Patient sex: M
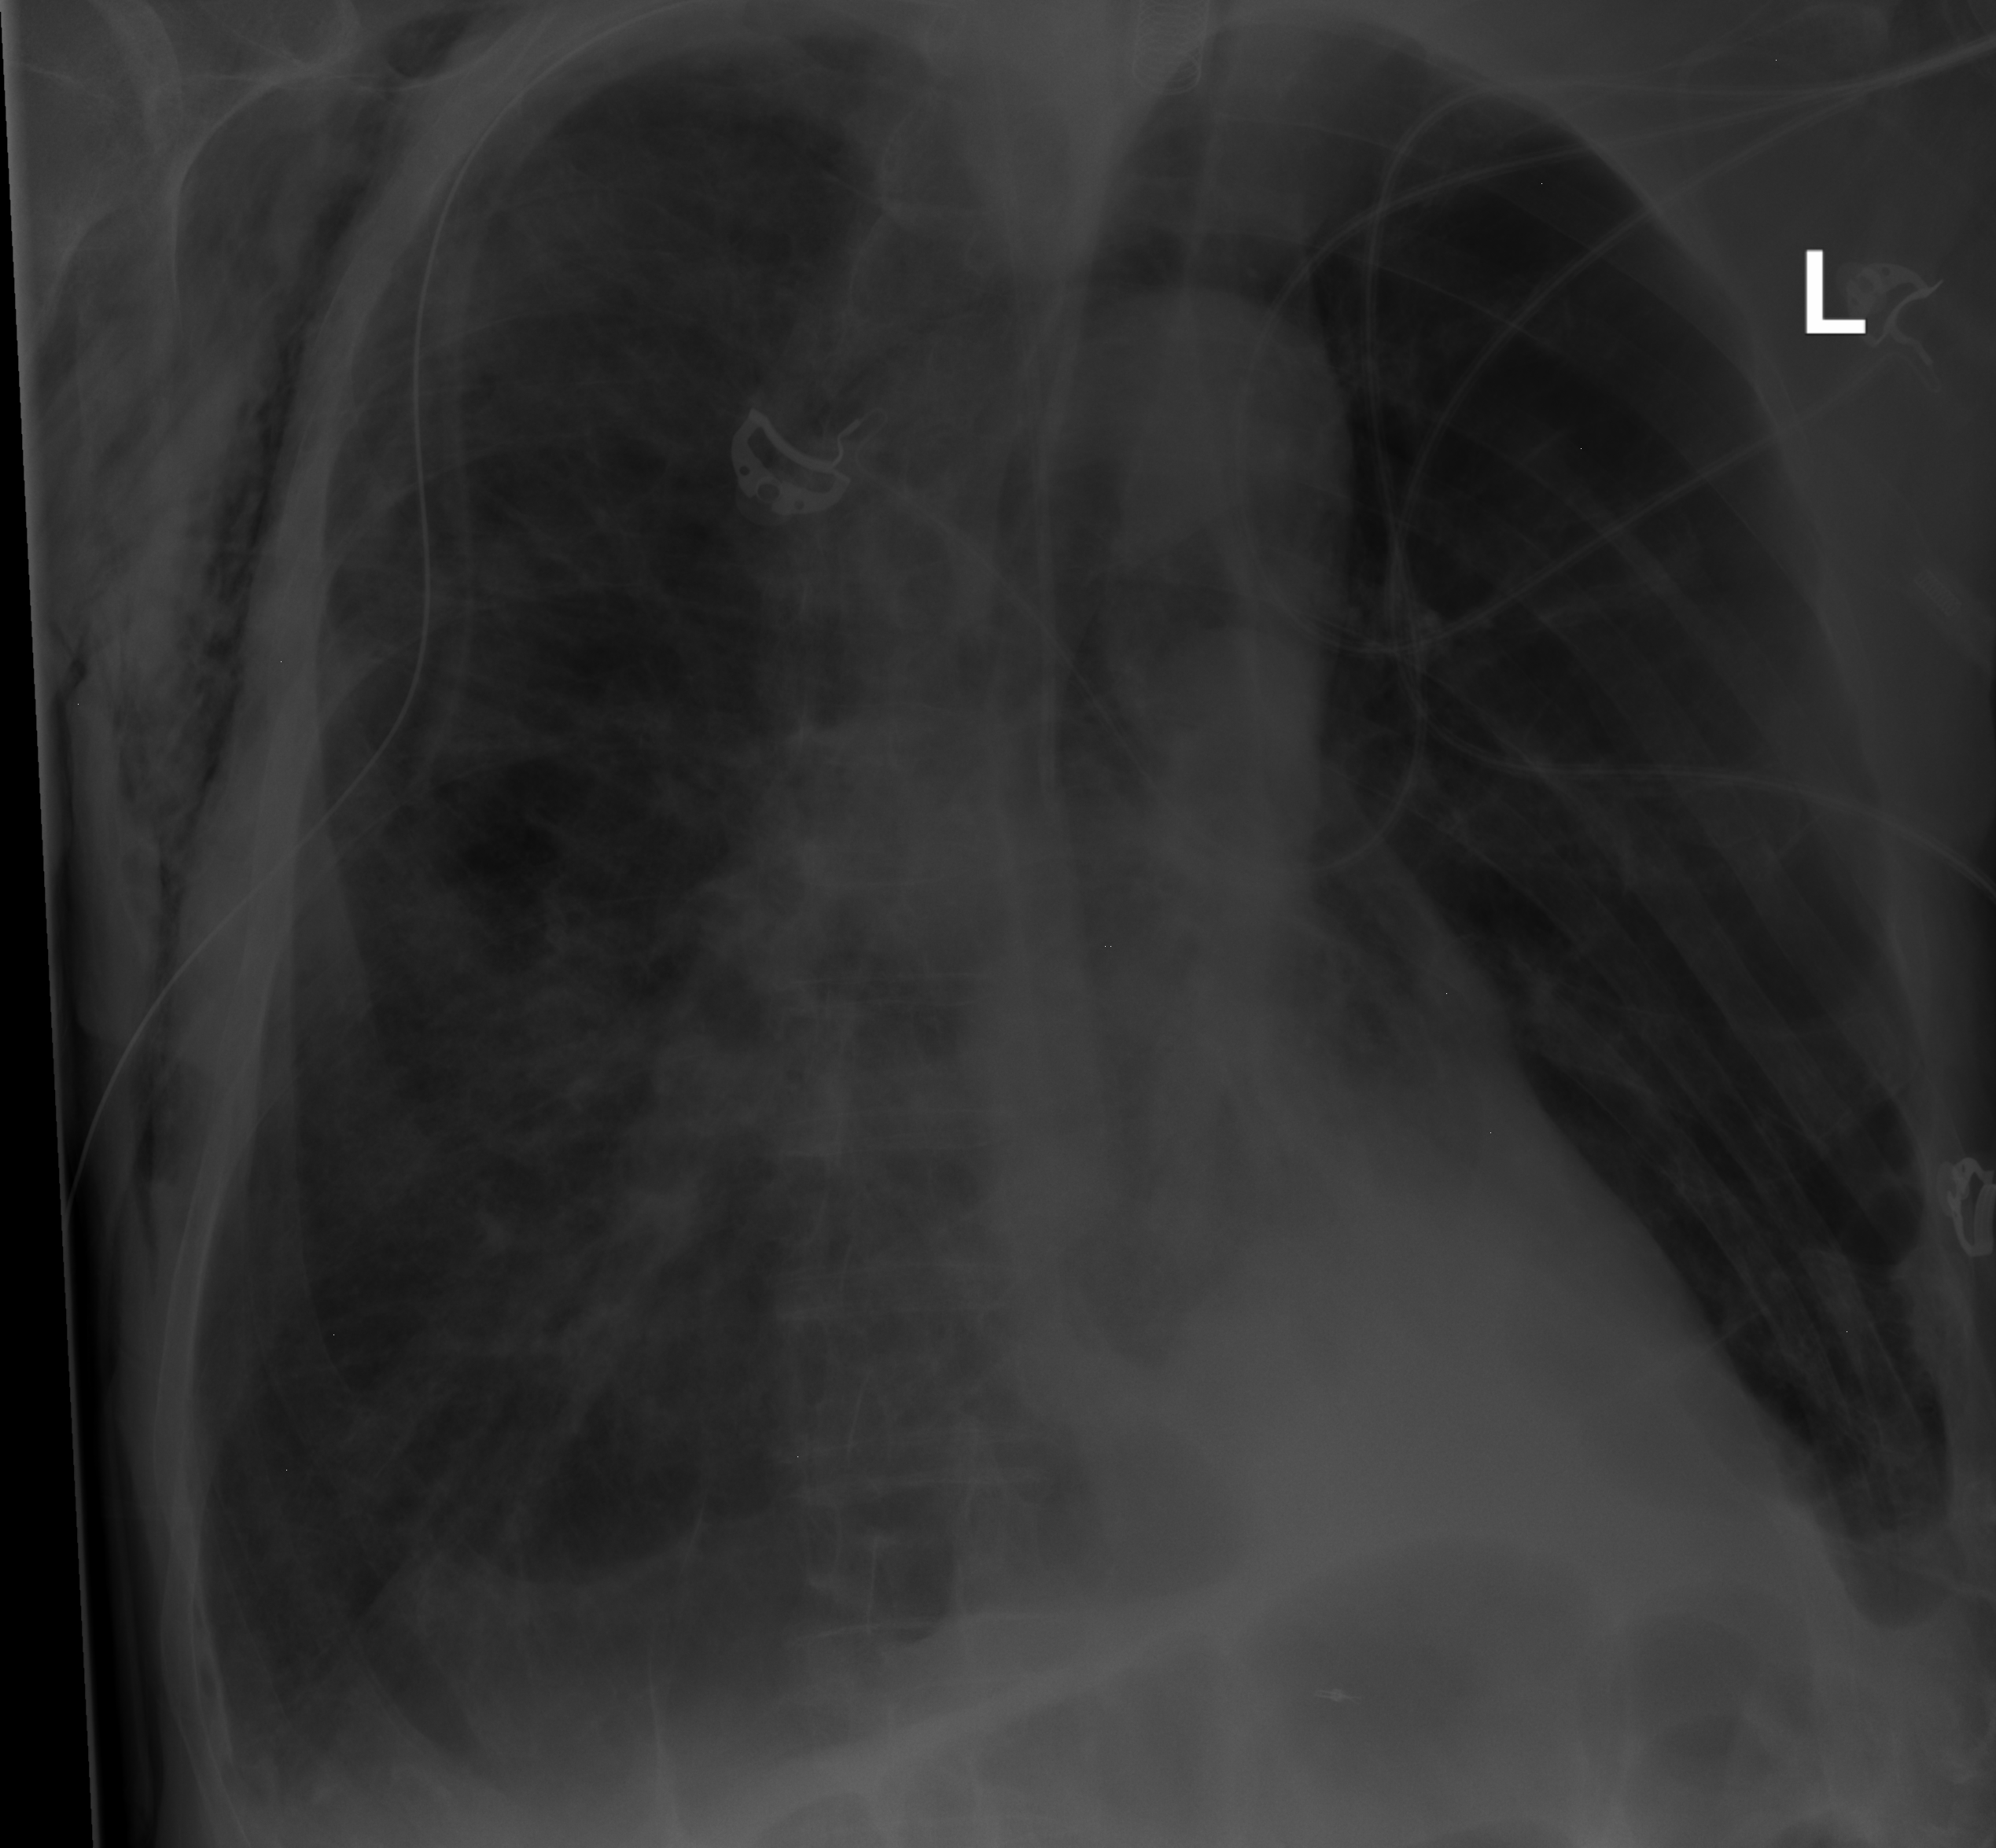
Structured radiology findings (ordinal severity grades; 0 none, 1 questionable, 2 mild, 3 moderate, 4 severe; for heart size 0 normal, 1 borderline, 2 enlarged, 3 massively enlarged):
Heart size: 0
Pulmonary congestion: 0
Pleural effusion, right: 0
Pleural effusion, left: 1
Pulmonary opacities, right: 2
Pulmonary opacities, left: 0
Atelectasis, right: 2
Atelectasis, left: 2